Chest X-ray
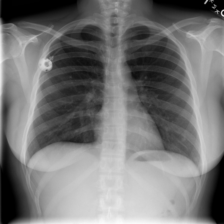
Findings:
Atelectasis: negative
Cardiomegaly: negative
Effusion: negative
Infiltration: negative
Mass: negative
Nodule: positive
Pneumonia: negative
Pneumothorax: negative
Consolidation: negative
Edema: negative
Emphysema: negative
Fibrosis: negative
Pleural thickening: negative
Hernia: negative